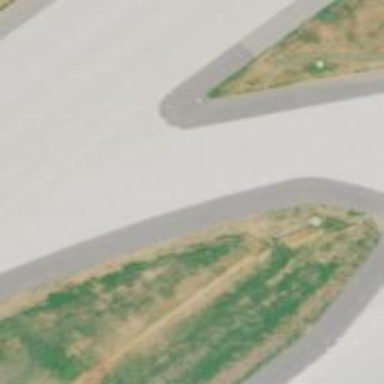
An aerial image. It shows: Image of taxiway at airport.